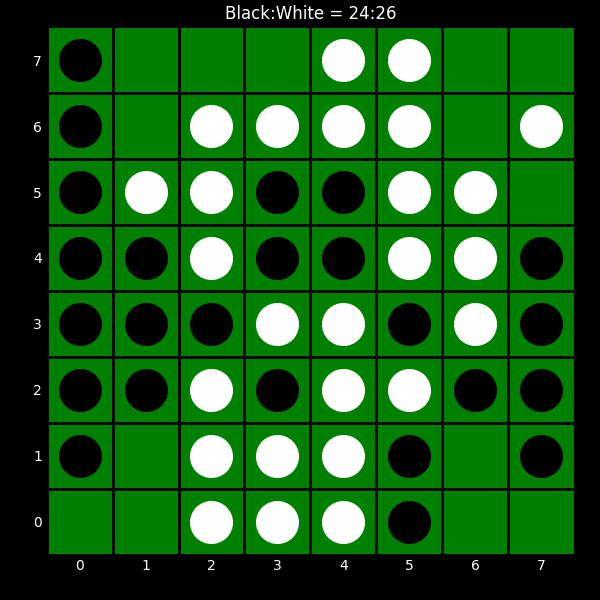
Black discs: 24
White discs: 26